Question: I use yahoo oAuth1 and yahoo API to get contact list from yahoo server.
Here the code that I use to get contacts:
'''
private void RetriveContacts()
{
OAuthBase oauth = new OAuthBase();
Uri uri = new Uri("https://social.yahooapis.com/v1/user/" + (string)Session["xoauth_yahoo_guid"] + "/contacts?format=XML");
string nonce = oauth.GenerateNonce();
string timeStamp = oauth.GenerateTimeStamp();
string normalizedUrl;
string normalizedRequestParameters;
string sig = oauth.GenerateSignature(uri, ConsumerKey, ConsumerSecret,
(string)Session["oauth_token"], (string)Session["oauth_token_secret"], "GET",
timeStamp, nonce, OAuthBase.SignatureTypes.HMACSHA1,
out normalizedUrl, out normalizedRequestParameters);
StringBuilder sbGetContacts = new StringBuilder(uri.ToString());
try
{
string returnStr = string.Empty;
HttpWebRequest req = (HttpWebRequest)WebRequest.Create(sbGetContacts.ToString());
req.Method = "GET";
string authHeader = "Authorization: OAuth " +
"realm="yahooapis.com"" +
",oauth_consumer_key="" + ConsumerKey + """ +
",oauth_nonce="" + nonce + """ +
",oauth_signature_method="HMAC-SHA1"" +
",oauth_timestamp="" + timeStamp + """ +
",oauth_token="" + (string)Session["oauth_token"] + """ +
",oauth_version="1.0"" +
",oauth_signature="" + HttpUtility.UrlEncode(sig) + """;
req.Headers.Add(authHeader);
HttpWebResponse res = (HttpWebResponse)req.GetResponse();
StreamReader streamReader = new StreamReader(res.GetResponseStream());
returnStr = streamReader.ReadToEnd();
XmlDocument xmldoc = new XmlDocument();
xmldoc.LoadXml(returnStr);
XmlNodeList elemList = xmldoc.DocumentElement.GetElementsByTagName("fields");
List<string> emails = new List<string>();
for (int i = 0; i < elemList.Count; i++)
{
if (elemList[i].ChildNodes[1].InnerText == "email")
emails.Add(elemList[i].ChildNodes[2].InnerText);
//Response.Write(elemList[i].ChildNodes[2].InnerText + "<br/>");
}
}
catch (WebException ex)
{
//Response.Write(ex.Message);
Response.Write("<br/>" + ex.Message + "</br>xxxxxxxxxxxxxxxxxxxxxxxxxxxxxxxxxxxxxxxxxxxxxx");
Response.Write("<br/>length: " + ex.Source.Length.ToString());
Response.Write("<br/>stack trace: " + ex.StackTrace);
Response.Write("<br/>status: " + ex.Status.ToString());
HttpWebResponse res = (HttpWebResponse)ex.Response;
int code = Convert.ToInt32(res.StatusCode);
Response.Write("<br/>Status Code: (" + code.ToString() + ") " + res.StatusCode.ToString());
Response.Write("<br/>Status Description: " + res.StatusDescription);
if (ex.InnerException != null)
{
Response.Write("<br/>innerexception: " + ex.InnerException.Message);
}
if (ex.Source.Length > 0)
Response.Write("<br/>source: " + ex.Source.ToString());
if (res != null)
{
for (int i = 0; i < res.Headers.Count; i++)
{
Response.Write("<br/>headers: " + i.ToString() + ": " + res.Headers[i]);
}
}
}
}
'''
But in this row:
'''
HttpWebResponse res = (HttpWebResponse)req.GetResponse();
'''
I get this Error:

Any why I get this error and how to fix it?
Thank you in advance.
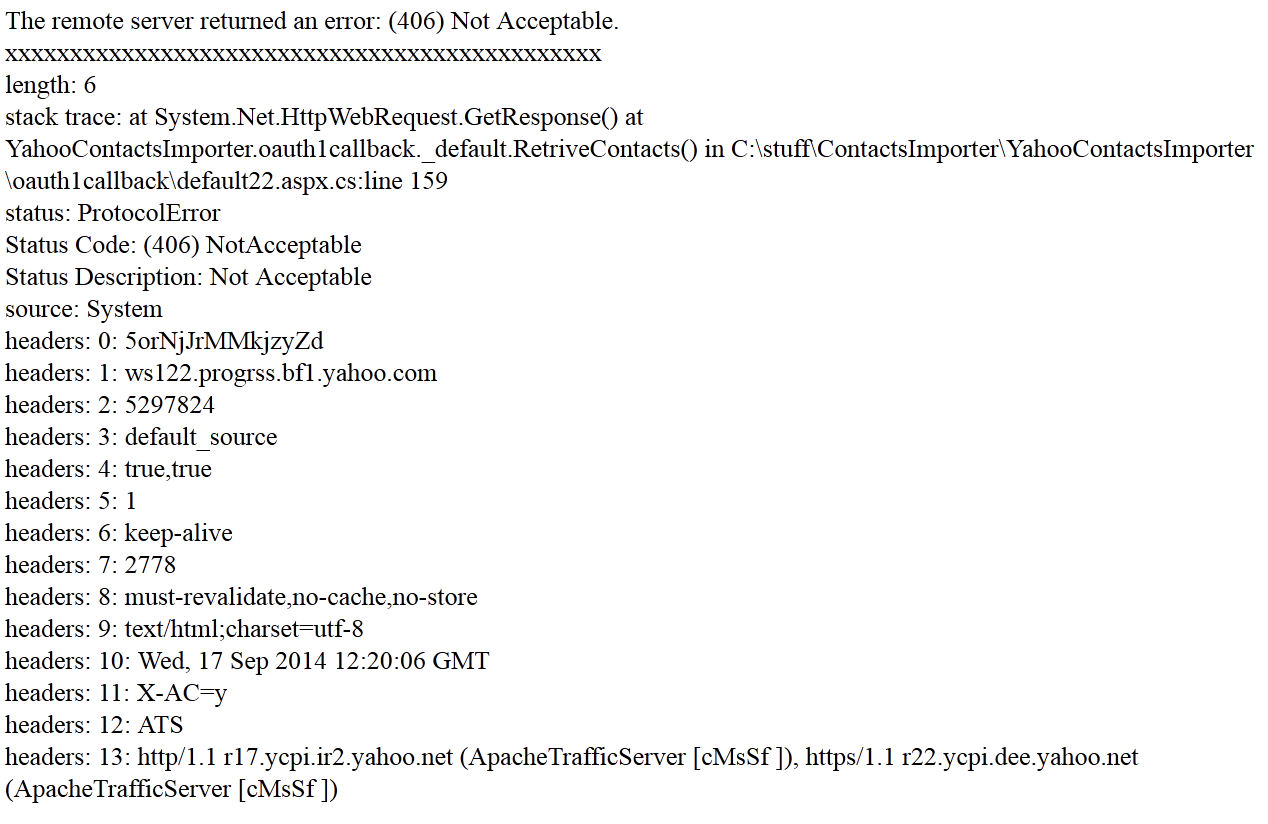
Answer: Try setting the 'Accept' header in your HTTP request. Something like this:
'Accept: text/html,*/*;q=0.9'
HTTP 406 indicates that either this header is expected but missing, or that it was present but did not specify a Content-Type that is compatible with the resource (e.g. asking for 'Accept: text/html' when requesting a JPEG image.)
See also the 'Accept-Charset', 'Accept-Encoding', and 'Accept-Language' headers which can also trigger this status code.